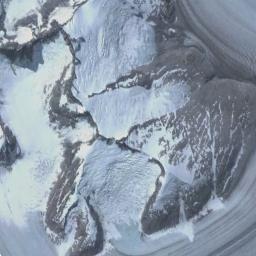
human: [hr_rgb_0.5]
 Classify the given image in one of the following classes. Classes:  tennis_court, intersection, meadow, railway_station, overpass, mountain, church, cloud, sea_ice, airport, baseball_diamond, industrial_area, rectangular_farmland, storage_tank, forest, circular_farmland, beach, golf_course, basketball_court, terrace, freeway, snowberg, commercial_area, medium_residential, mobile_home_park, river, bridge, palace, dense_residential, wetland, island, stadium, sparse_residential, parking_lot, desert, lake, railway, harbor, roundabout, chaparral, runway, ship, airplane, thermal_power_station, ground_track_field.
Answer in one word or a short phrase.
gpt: snowberg